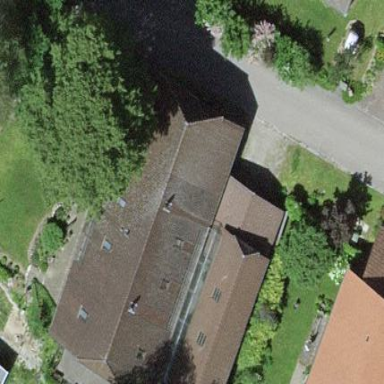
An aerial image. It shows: Garage building.